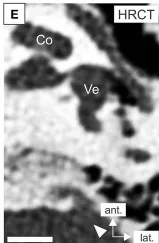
High-resolution CT (HRCT) imaging and gadolinium-enhanced MRI (Gd-MRI) of the inner ears was performed after the onset of Meniere's symptoms (HRCT, at age 44; Gd-MRI, at age 48). Fusion of axial HRCT Arrowheads.
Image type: radiology (ct)